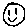
Label: smiley face